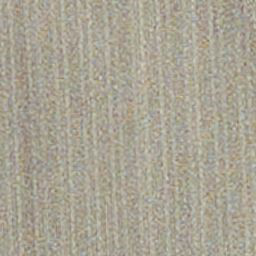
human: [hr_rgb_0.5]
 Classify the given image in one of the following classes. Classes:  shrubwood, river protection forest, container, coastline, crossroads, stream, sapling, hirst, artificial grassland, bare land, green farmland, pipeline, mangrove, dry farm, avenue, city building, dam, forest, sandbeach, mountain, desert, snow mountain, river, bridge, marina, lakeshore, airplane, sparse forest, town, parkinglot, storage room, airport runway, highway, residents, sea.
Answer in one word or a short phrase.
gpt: dry farm